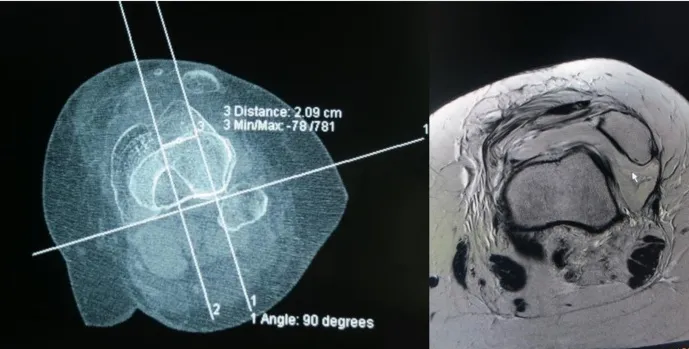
CT scan and MRI show dislocation of patella '.
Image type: radiology (mri)